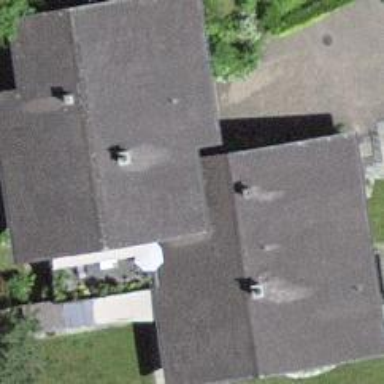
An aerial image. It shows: Terrace building.